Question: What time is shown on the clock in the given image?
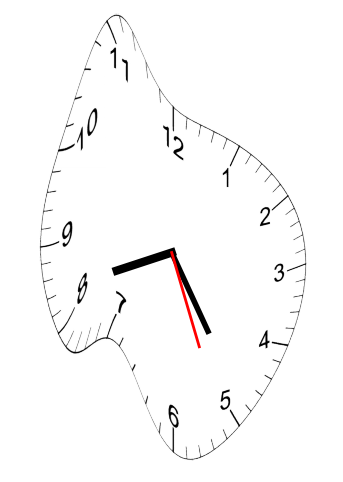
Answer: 08:24:26